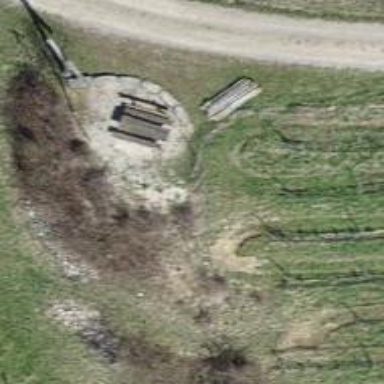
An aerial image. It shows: Picnic site for tourists.